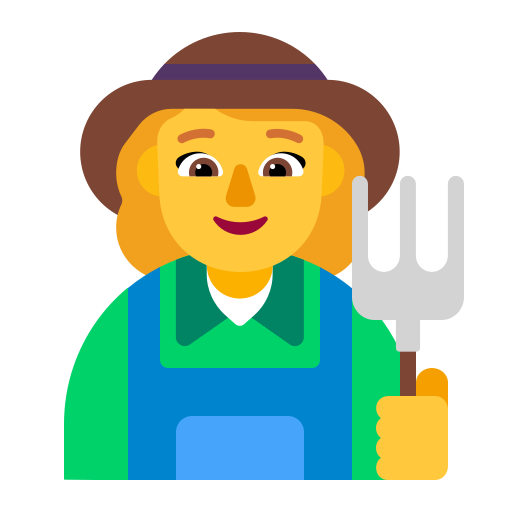
woman farmer flat default